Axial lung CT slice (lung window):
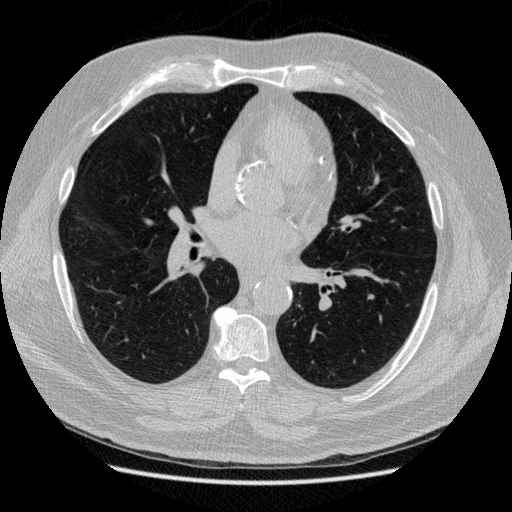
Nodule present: no